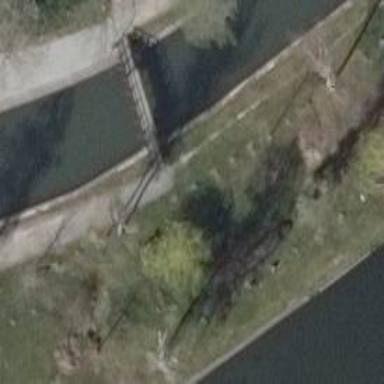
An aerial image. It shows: Bridge with ramp.